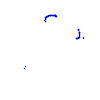
Particle: proton